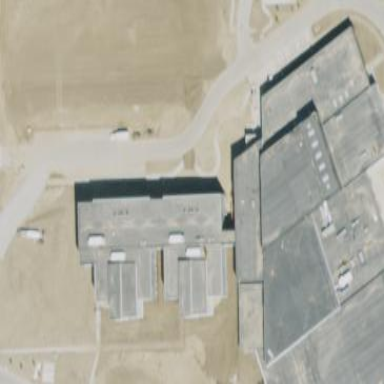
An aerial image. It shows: School building.